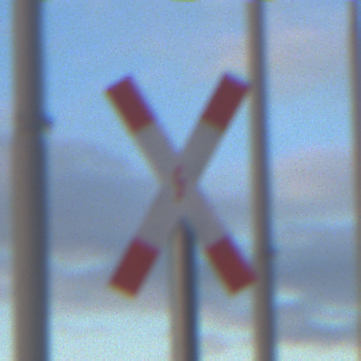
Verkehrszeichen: Andreaskreuz
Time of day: SunriseSunset
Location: Outdoor (Suburban)
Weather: PartlyCloudy
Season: NotSpecified
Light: Natural